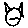
Label: cat